Question: I am making a WPF control (knob). I am trying to figure out the math to calculate the angle (0 to 360) based on a mouse click position inside the circle.
For instance, if I click where the X,Y is on the image, I would have a point X,Y. I have the centerpoint as well, and cannot figure out how to get the angle.

My code below:
'''
internal double GetAngleFromPoint(Point point, Point centerPoint)
{
double dy = (point.Y - centerPoint.Y);
double dx = (point.X - centerPoint.X);
double theta = Math.Atan2(dy,dx);
double angle = (theta * 180) / Math.PI;
return angle;
}
'''
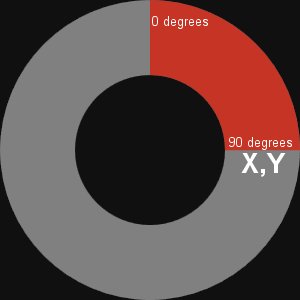
Answer: You've got it almost right:
'''
internal double GetAngleFromPoint(Point point, Point centerPoint)
{
double dy = (point.Y - centerPoint.Y);
double dx = (point.X - centerPoint.X);
double theta = Math.Atan2(dy,dx);
double angle = (90 - ((theta * 180) / Math.PI)) % 360;
return angle;
}
'''